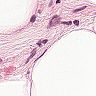
Metastatic tissue present: no